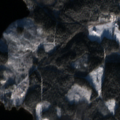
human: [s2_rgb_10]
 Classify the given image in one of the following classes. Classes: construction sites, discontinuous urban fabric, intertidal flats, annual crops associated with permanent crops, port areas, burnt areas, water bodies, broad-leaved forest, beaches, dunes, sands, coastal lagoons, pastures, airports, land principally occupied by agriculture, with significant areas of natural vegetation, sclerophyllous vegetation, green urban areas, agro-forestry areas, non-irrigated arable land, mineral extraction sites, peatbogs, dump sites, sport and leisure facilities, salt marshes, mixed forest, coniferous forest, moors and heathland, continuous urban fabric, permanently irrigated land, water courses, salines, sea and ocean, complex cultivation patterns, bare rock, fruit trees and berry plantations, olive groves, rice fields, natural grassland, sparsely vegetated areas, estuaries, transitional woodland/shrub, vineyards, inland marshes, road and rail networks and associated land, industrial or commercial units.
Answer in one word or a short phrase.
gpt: coniferous forest, mixed forest, transitional woodland/shrub, water bodies